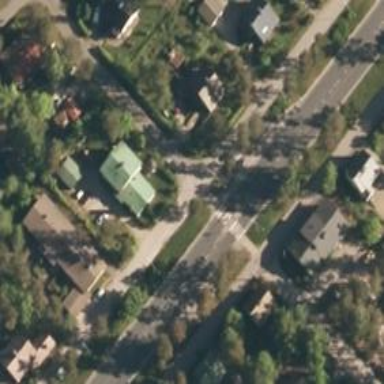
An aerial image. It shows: Uncontrolled road crossing.